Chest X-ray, AP view. Patient: 45 years old, sex F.
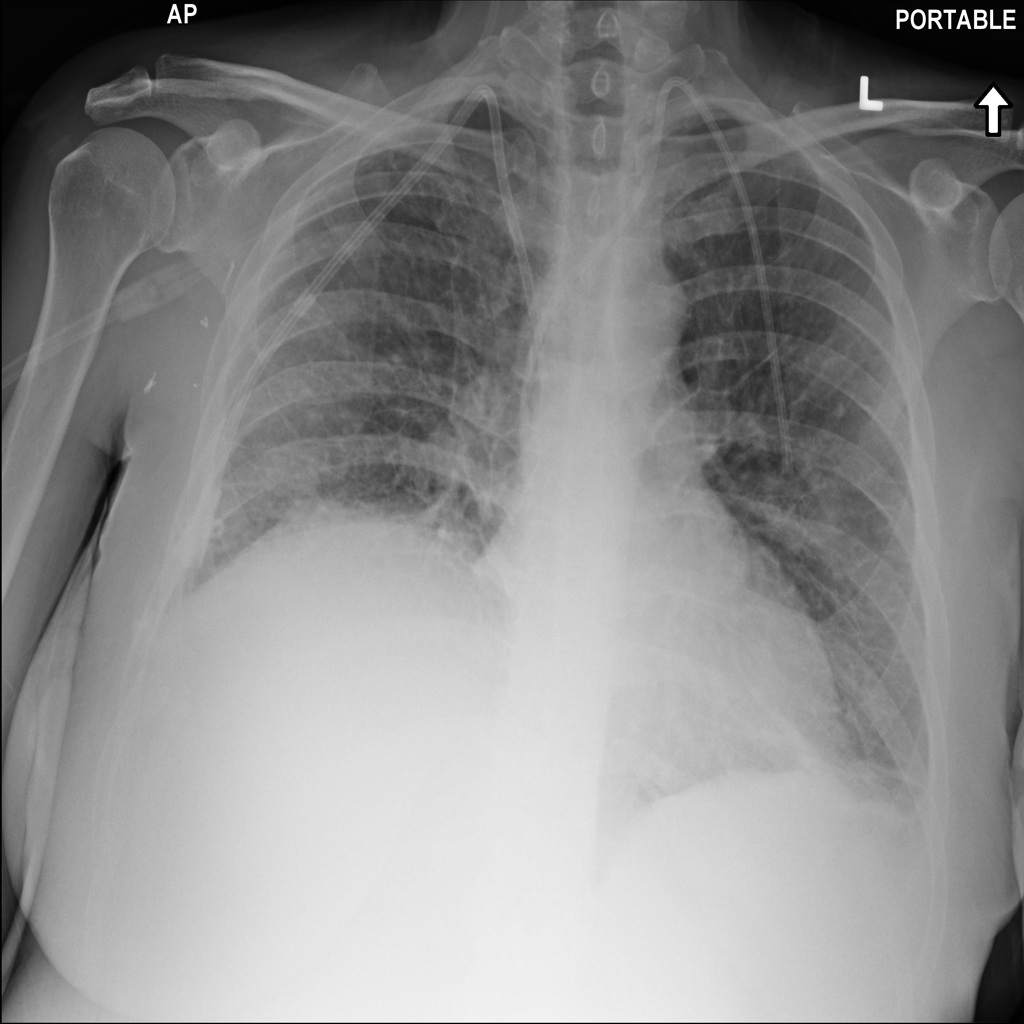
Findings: Edema, Infiltration